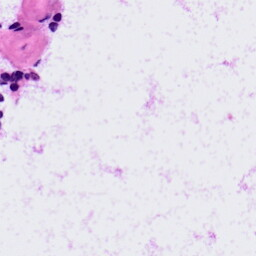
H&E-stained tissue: LymphNode